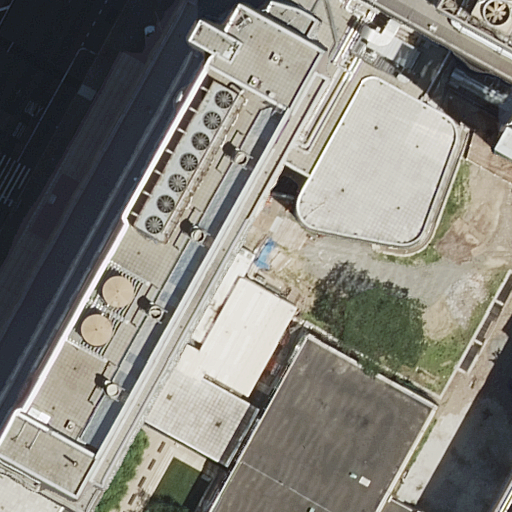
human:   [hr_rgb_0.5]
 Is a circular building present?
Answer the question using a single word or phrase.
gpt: no

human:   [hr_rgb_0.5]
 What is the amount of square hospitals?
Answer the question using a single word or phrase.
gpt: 0

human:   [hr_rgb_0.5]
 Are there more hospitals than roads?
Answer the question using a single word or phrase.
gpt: no

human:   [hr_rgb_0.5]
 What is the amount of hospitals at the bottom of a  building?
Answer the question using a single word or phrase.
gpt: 0

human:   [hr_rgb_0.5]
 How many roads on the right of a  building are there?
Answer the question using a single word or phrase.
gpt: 0

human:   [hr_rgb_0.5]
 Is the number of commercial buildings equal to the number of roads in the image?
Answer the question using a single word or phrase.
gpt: no

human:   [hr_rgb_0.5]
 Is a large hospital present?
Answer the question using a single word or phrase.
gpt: yes

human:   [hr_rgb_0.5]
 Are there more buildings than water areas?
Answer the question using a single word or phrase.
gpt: yes

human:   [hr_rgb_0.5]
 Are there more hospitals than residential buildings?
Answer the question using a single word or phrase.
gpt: no

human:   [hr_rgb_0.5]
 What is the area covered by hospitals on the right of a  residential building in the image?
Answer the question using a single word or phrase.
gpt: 0m2

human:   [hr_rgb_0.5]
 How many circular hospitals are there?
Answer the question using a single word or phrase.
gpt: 0

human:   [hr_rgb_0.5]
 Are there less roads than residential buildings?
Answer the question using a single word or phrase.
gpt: yes

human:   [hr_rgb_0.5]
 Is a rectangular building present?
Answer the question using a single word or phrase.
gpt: yes

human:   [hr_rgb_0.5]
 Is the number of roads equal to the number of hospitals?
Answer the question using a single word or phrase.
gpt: yes

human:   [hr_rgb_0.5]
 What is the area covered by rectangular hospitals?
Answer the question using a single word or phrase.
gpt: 9968m2

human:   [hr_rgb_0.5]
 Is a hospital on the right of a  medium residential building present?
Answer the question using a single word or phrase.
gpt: no

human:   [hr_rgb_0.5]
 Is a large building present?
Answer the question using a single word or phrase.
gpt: yes

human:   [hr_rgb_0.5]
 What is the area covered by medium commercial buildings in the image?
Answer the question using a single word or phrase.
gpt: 0m2

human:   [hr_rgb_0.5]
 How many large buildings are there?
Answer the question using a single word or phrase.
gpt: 2

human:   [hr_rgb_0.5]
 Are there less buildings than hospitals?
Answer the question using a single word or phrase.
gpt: no

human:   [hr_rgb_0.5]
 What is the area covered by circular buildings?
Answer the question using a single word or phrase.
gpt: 0m2

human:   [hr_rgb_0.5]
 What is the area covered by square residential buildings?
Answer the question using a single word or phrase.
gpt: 0m2

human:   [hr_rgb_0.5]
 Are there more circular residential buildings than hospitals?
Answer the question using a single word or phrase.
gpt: no

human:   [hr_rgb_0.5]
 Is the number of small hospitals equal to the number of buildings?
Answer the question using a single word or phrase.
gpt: no

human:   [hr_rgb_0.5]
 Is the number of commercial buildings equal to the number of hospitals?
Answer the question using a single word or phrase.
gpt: no

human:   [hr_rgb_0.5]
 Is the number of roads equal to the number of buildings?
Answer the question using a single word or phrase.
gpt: no

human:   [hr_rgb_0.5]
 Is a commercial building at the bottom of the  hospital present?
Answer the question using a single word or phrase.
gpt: no

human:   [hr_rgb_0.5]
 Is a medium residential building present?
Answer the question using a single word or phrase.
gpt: no

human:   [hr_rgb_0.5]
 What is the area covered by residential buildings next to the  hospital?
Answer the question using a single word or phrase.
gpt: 1221m2

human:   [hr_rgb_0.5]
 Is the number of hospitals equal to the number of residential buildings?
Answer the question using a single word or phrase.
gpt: no

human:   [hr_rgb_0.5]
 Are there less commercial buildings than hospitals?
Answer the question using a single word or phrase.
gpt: yes

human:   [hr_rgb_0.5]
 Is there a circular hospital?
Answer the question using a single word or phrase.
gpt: no

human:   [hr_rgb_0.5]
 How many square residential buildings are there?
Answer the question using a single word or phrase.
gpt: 0

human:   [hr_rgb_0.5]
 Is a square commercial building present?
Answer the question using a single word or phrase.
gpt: no

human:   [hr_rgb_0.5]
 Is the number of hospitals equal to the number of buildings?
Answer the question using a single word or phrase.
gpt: no

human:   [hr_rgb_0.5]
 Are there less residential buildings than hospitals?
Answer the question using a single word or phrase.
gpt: no